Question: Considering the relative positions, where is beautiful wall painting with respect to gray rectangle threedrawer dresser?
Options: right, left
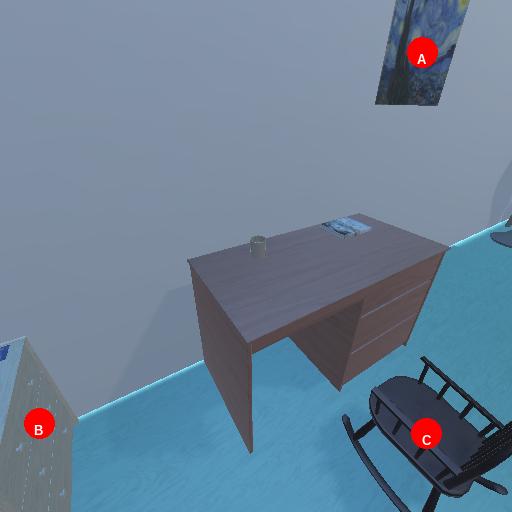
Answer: right